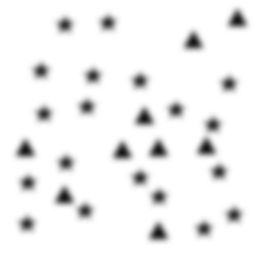
Squares: 0
Triangles: 9
Stars: 19
Total shapes: 28